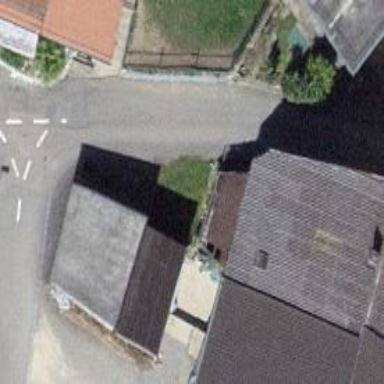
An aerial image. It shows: Residential road.